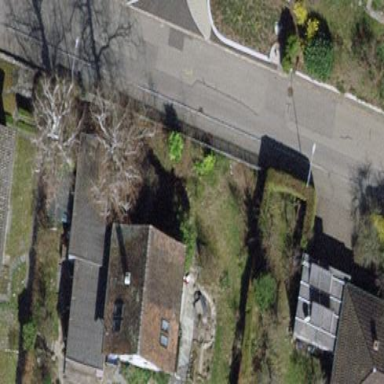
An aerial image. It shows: Simple and straightforward house.